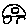
Label: car